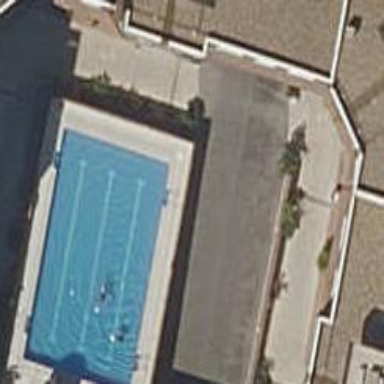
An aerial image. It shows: Swimming pool located in leisure land.